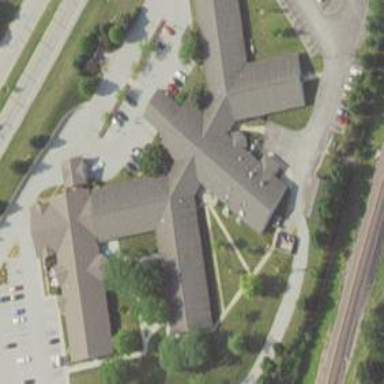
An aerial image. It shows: Healthcare clinic.